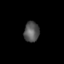
Tissue: skin
Cell type: T cells
Senescence score: 0.2657
Nuclear area (px): 304
Mean DAPI intensity: 84.572